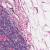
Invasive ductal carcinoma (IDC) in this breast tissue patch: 1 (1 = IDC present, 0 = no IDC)